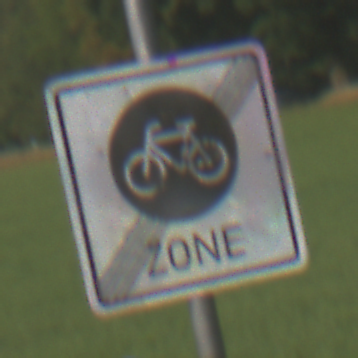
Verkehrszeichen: EndeFahrradzone
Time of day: SunriseSunset
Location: Outdoor (Nature)
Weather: PartlyCloudy
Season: NotSpecified
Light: Natural